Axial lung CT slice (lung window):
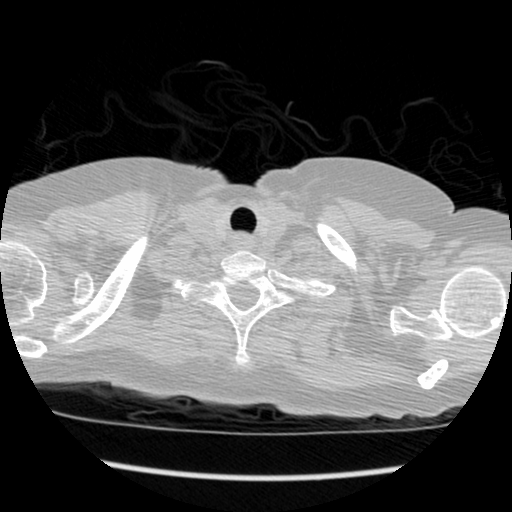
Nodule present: no